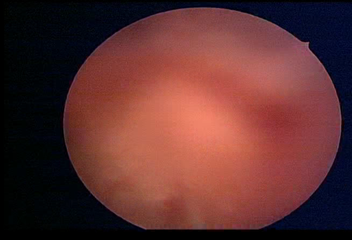
Modality: WLC
Class: Normal mucosa
Bladder cancer association: No